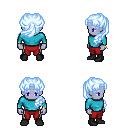
a pixel art fantasy rpg character, male body template, dark elf, purple skin, teal long-sleeve shirt, red pants, white cyan princess hairstyle, bracelets, black shoes, four views (front, back, left, right), 2x2 character sprite sheet, small pixel art, hard edges, no anti-aliasing